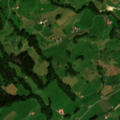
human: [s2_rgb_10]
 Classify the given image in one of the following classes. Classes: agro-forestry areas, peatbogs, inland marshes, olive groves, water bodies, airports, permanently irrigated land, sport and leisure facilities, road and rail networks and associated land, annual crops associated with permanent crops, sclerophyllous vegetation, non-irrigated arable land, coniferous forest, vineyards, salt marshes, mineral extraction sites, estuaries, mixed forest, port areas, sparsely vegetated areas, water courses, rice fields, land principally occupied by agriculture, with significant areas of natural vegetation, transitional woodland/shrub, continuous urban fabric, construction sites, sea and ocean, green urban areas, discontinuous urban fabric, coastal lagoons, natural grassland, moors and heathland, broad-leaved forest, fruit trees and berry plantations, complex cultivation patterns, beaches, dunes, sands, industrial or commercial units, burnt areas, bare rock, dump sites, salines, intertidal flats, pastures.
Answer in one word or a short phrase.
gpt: complex cultivation patterns, mixed forest